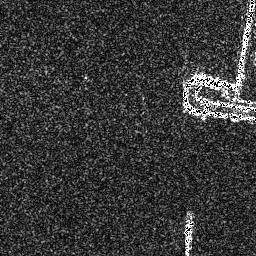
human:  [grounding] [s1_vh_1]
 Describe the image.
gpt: In the satellite image, there is  <ref>1 medium ship </ref> <box>[[70, 82, 75, 99, 0]]</box> located at bottom right.